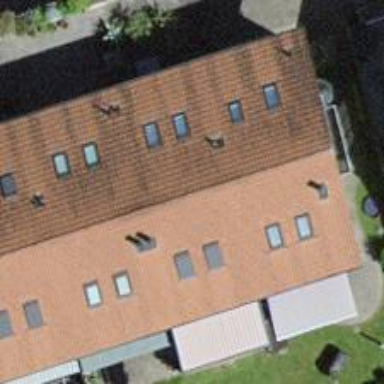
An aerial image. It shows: Terrace building.